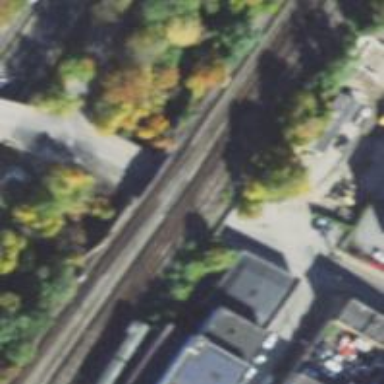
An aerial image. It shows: Railway bridge in rail yard. The rail on the bridge is electrified.